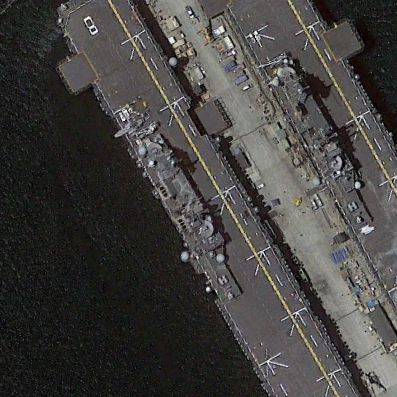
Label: assault